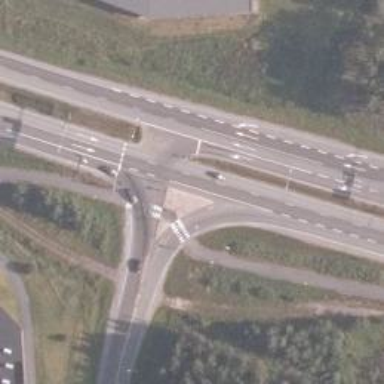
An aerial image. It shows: Trunk link road with asphalt surface.